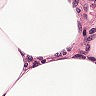
Metastatic tissue present: no